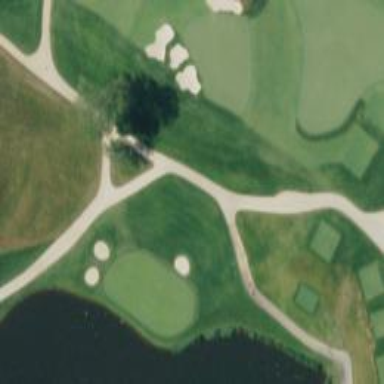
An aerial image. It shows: Service road designated as golf cart path.